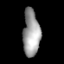
Tissue: lung
Cell type: Epithelial cells
Senescence score: 0.09727
Nuclear area (px): 774
Mean DAPI intensity: 157.284